Question: I have a problem running my PL/SQL script in SQL*Plus. I can run SQL commands normally but when I want to a run any PL/SQL code it gives nothing. See code and output below.

'''
DECLARE
x_salary employee.salary%TYPE;
BEGIN
select salary
into x_salary
from employee
where ssn=&enter_ssn;
--Output the result
DBMS_OUTPUT.PUT_LINE('Salary is ' || x_salary);
EXCEPTION
--Output when no records are returned
WHEN no_data_found THEN
DBMS_OUTPUT.PUT_LINE ('No employee found');
WHEN others THEN
DBMS_OUTPUT.PUT_LINE ('Error encountered, but cause unknown');
END;
'''
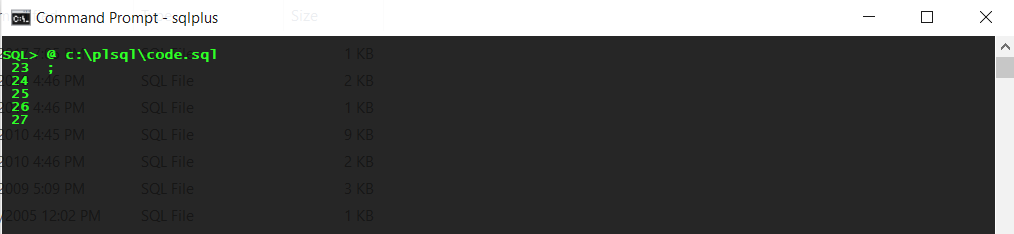
Answer: PL/SQL procedures needs '/' after procedure definition under sqlplus
'''
DECLARE
...
BEGIN
...
END;
/
'''